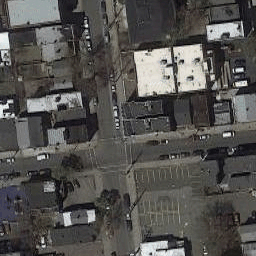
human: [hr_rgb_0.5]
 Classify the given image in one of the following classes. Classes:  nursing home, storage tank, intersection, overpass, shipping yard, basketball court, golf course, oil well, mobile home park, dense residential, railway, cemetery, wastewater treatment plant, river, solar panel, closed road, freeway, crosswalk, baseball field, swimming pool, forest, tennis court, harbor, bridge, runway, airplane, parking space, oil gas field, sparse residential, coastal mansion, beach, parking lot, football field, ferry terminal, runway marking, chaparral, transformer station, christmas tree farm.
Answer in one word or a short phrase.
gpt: intersection